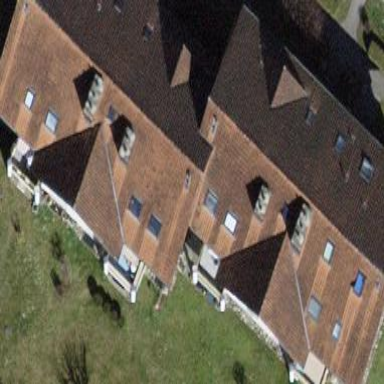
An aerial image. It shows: Building with tiled roof.